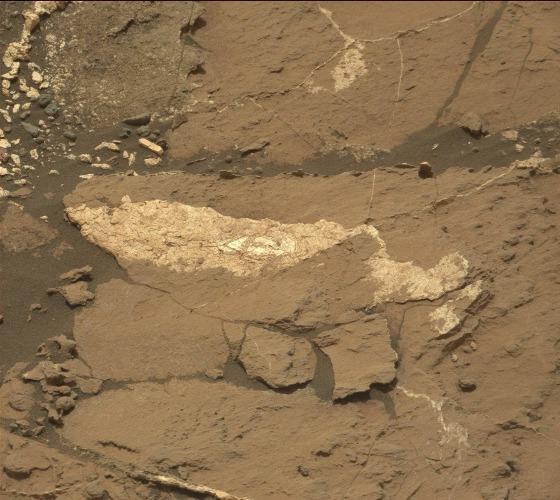
Terrain classes present: Bedrock, Gravel / Sand / Soil, Rock, Shadow, Track